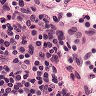
Metastatic tissue present: no